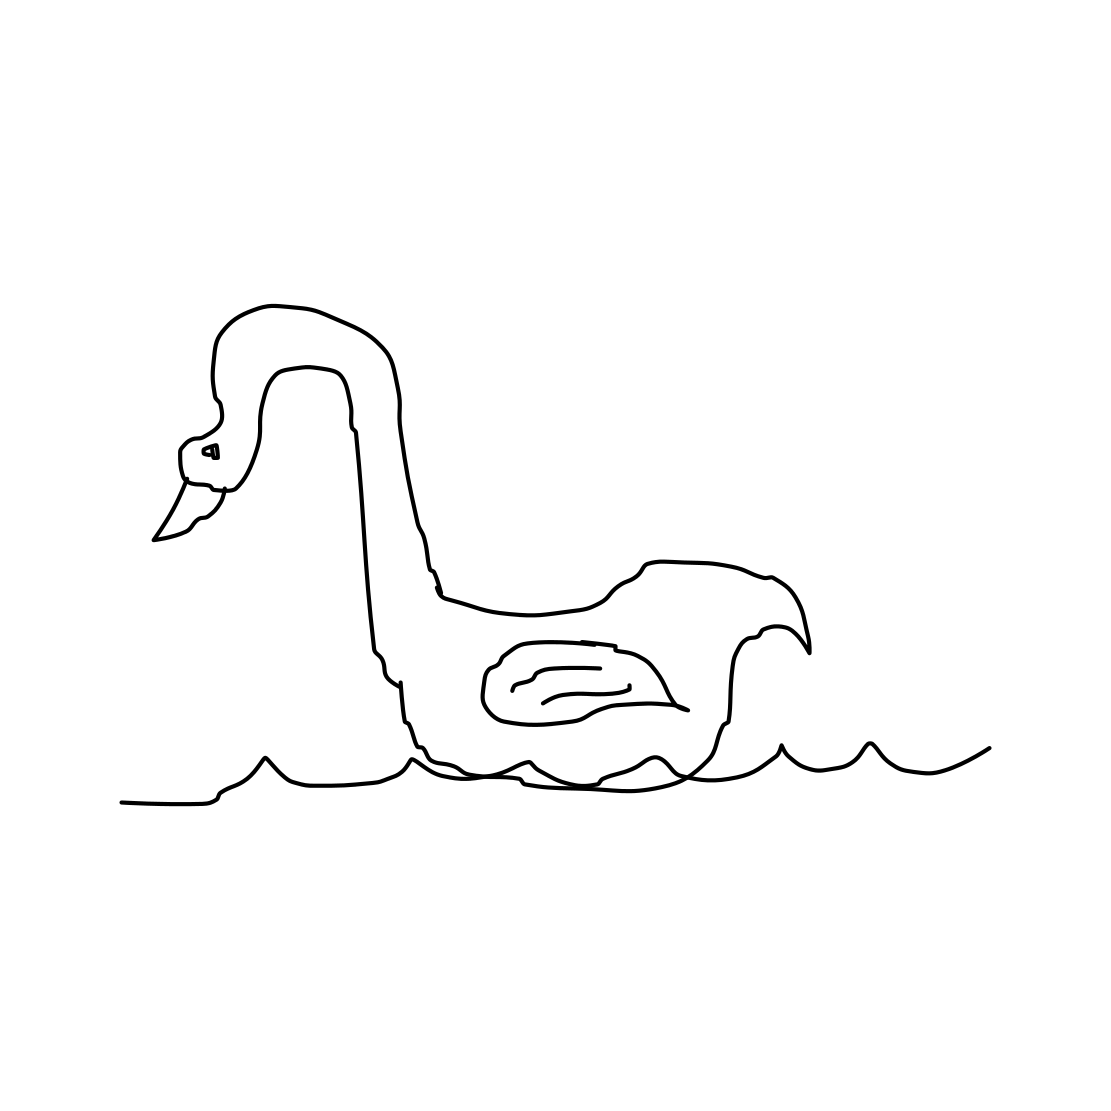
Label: swan